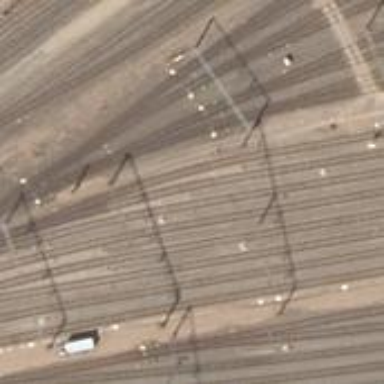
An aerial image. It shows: Railway signal.